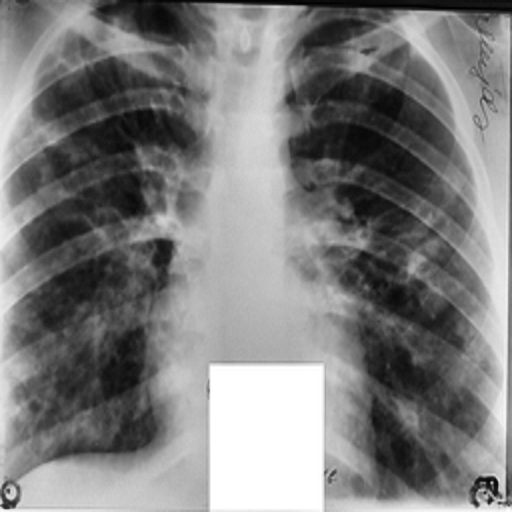
Finding: TUBERCULOSIS